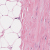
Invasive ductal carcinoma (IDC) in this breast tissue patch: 0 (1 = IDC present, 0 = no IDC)